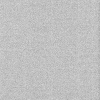
Atmospheric dust classification: dusty